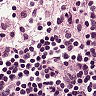
Metastatic tissue present: no